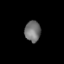
Tissue: lung
Cell type: Epithelial cells
Senescence score: 0.2379
Nuclear area (px): 323
Mean DAPI intensity: 115.913